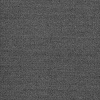
Atmospheric dust classification: dusty